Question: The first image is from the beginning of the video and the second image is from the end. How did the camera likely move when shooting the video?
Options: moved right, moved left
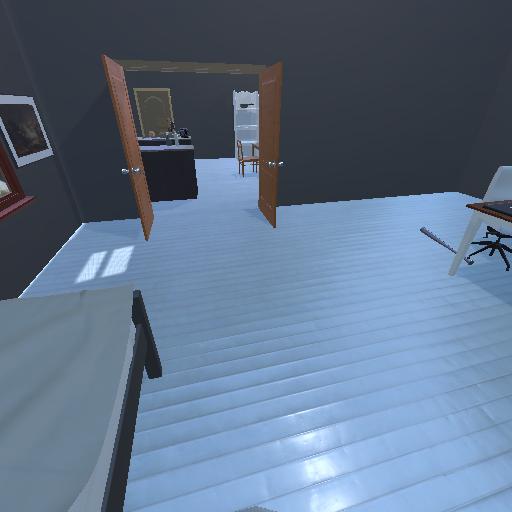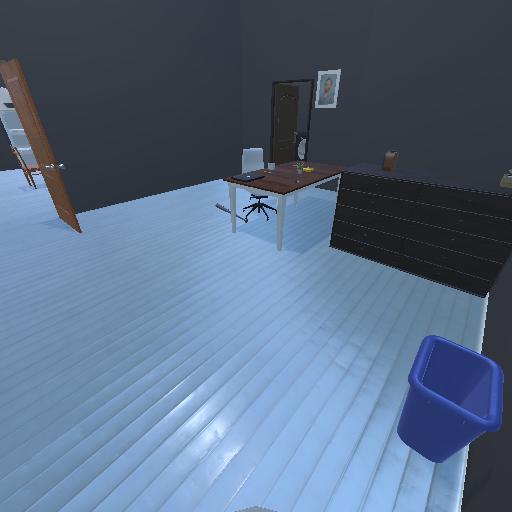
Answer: moved right